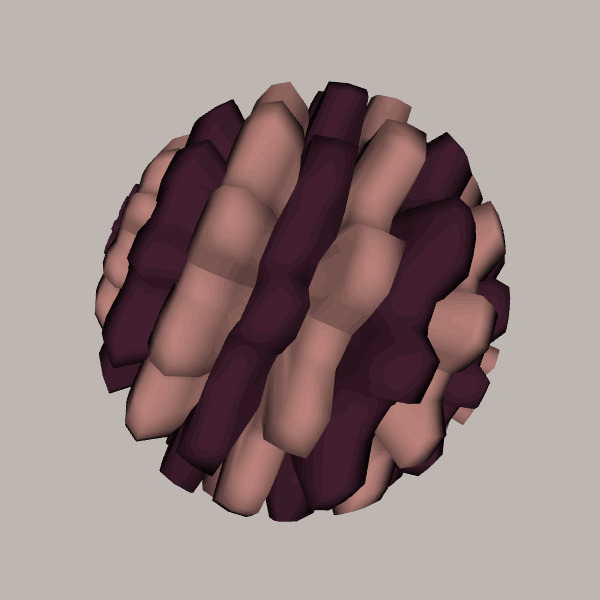
Background: light